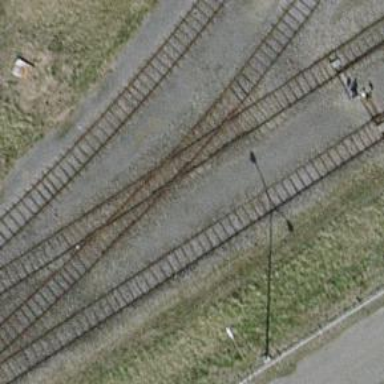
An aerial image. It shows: Railway crossing.